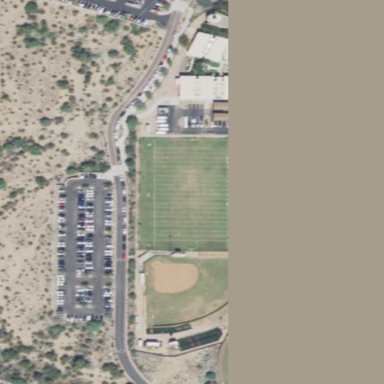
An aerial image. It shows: American football pitch.